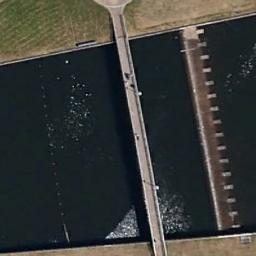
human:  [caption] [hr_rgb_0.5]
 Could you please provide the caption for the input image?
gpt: The water under the bridge is green .

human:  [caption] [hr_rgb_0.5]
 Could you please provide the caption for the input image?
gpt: A bridge built on a dark blue river and a dam on the river .

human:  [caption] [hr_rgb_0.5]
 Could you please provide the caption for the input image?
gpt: There is a bridge and a dam over the river .

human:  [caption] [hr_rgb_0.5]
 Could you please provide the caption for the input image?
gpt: A bridge connects the land on both sides of the deep blue river, With a parallel strip of dam next to the bridge .

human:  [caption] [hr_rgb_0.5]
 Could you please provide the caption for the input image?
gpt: There are many cars on the bridge .